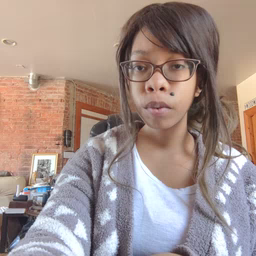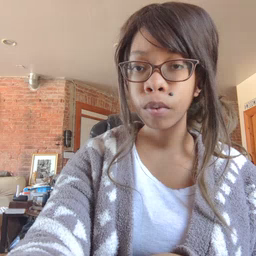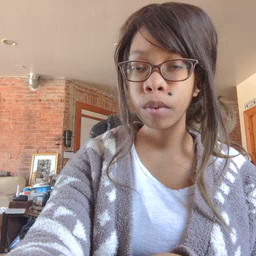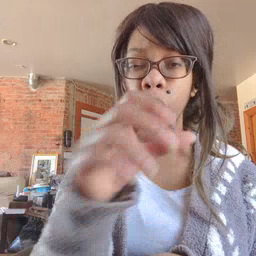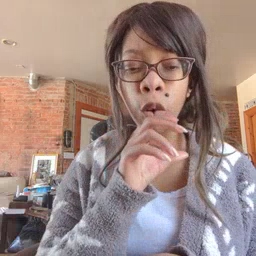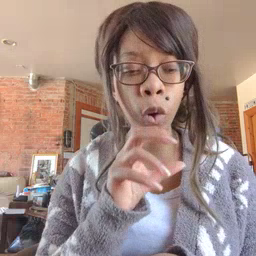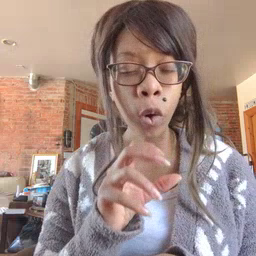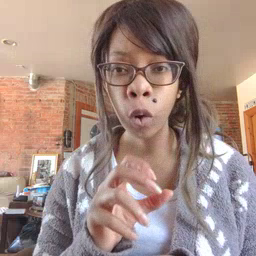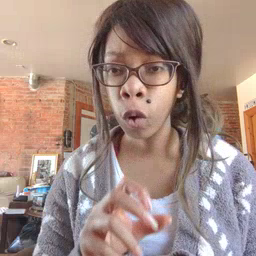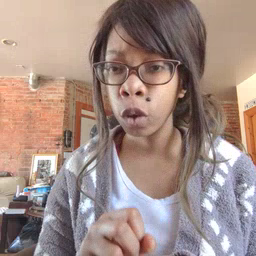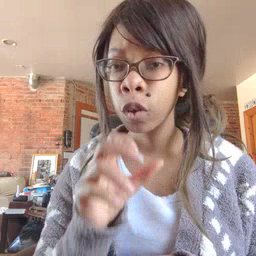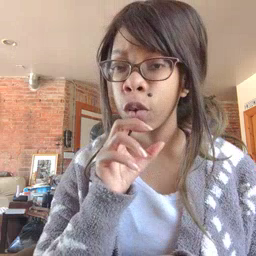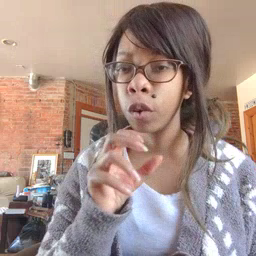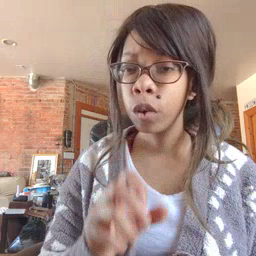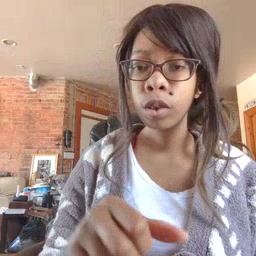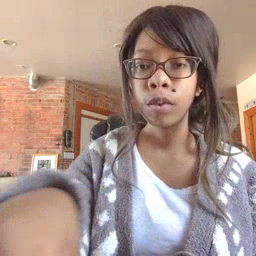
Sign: old